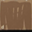
Piece: xx